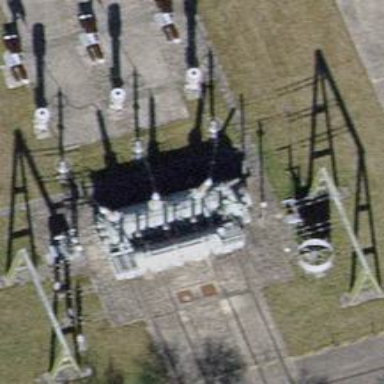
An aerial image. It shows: Outdoor transformer.